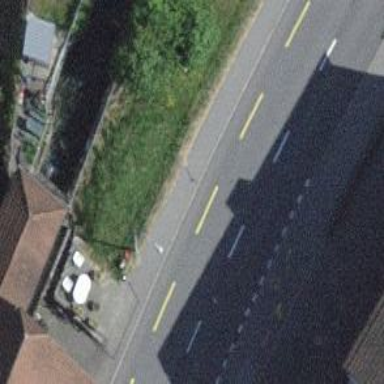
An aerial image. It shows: Primary highway with cycle track on the left side.